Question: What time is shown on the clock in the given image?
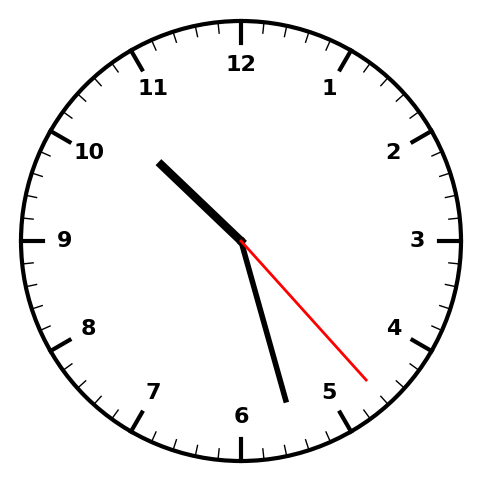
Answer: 10:27:23